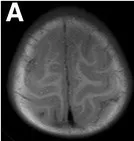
A-f: MRI imaging of the brain of this patient.
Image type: radiology (mri)